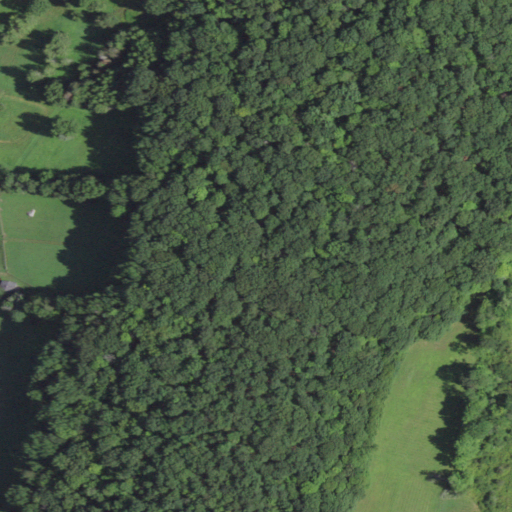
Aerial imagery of ridge(s) in New York named The Hogback containing deciduous forest, pasture, woody wetlands, evergreen forest, low intensity development, and mixed forest